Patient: sex F, age 74
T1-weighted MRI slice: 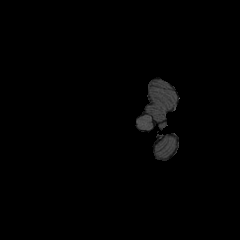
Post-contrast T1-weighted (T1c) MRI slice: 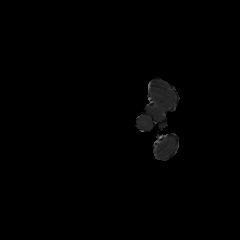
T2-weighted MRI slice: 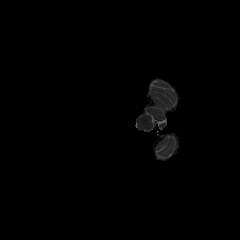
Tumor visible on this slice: no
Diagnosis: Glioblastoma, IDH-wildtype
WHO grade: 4